九年级 · 立体几何学
如图所示为几何体的平面展开图, 则从左到右, 其对应的几何体名称分别为( )

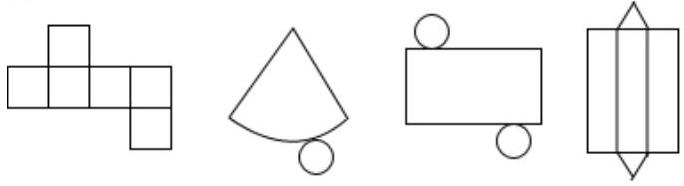
A. 圆锥, 正方体, 三棱雉, 圆柱

B. 正方体，圆锥，四棱雉，圆柱

C. 圆雉，正方体，四棱柱，圆柱

D. 正方体，圆雉，圆柱，三棱柱
答案: D
解析: 【分析】

本题考查了常见几何体的展开图; 熟记常见几何体的平面展开图的特征, 是解决此类问题的关键.

【解答】

解: 根据几何体的平面展开图, 则从左到右, 其对应的几何体名称分别为: 正方体, 圆锥, 圆柱,三棱柱.

故选 $D$.